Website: lowes
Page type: review-order
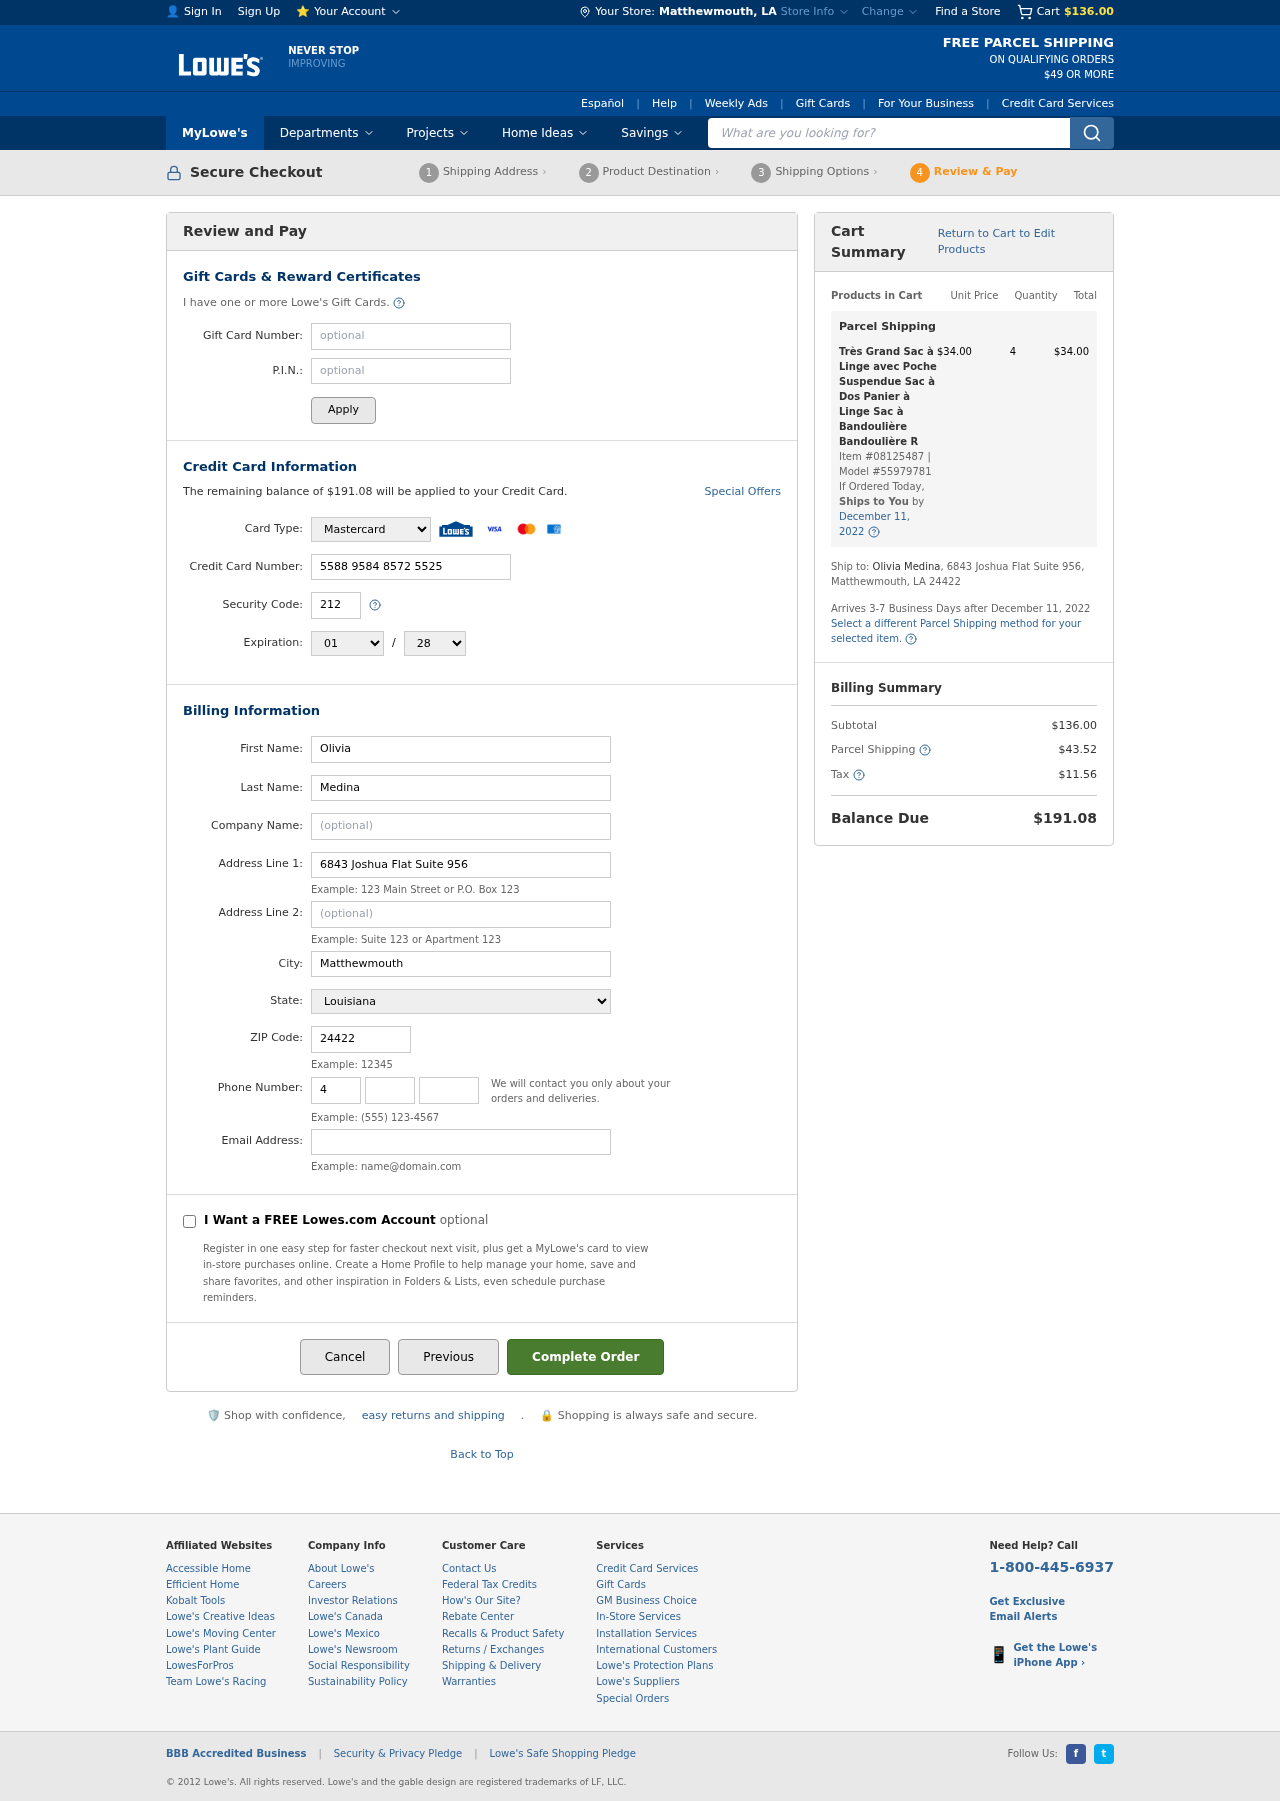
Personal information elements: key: PII_CARD_CVV
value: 212
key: PII_CARD_EXPIRY_MONTH
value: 01
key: PII_CARD_EXPIRY_YEAR
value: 28
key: PII_CARD_NUMBER
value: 5588 9584 8572 5525
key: PII_CARD_TYPE
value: Mastercard
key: PII_CITY
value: Matthewmouth
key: PII_CITY_STATE
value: Matthewmouth, LA
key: PII_EMAIL
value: omedina@yahoo.com
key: PII_FIRSTNAME
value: Olivia
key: PII_LASTNAME
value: Medina
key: PII_PHONE_AREA
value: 450
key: PII_PHONE_PREFIX
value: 376
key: PII_PHONE_SUFFIX
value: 2168
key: PII_POSTCODE
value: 24422
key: PII_STATE
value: Louisiana
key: PII_STREET
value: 6843 Joshua Flat Suite 956
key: PII_STREET2
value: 6843 Joshua Flat Suite 956
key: PII_FULLNAME2
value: Olivia Medina
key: PII_STATE_ABBR
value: LA
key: PII_POSTCODE_FULL
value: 24422
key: PII_CITY_STATE_ZIP
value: Matthewmouth, LA 24422
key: PII_POSTCODE_NUMERIC
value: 24422
Product elements: key: PRODUCT1_NAME
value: Très Grand Sac à Linge avec Poche Suspendue Sac à Dos Panier à Linge Sac à Bandoulière Bandoulière R
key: PRODUCT1_PRICE
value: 34
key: PRODUCT1_QUANTITY
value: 4
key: PRODUCT1_ITEM_NUMBER
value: Item #08125487
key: PRODUCT1_MODEL_NUMBER
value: Model #55979781
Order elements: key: ORDER_SUBTOTAL
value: $136.00
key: ORDER_BALANCE_DUE
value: $191.08
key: ORDER_SHIPPING_DATE
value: December 11, 2022
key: ORDER_ITEM_TOTAL
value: $34.00
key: ORDER_SHIPPING_DATE2
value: December 11, 2022
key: ORDER_SHIPPING_COST
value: $43.52
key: ORDER_TAX
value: $11.56
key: ORDER_TOTAL
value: $191.08
Search elements: key: HEADER_SEARCH
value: What are you looking for?